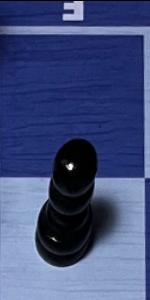
Label: Pawn_Black